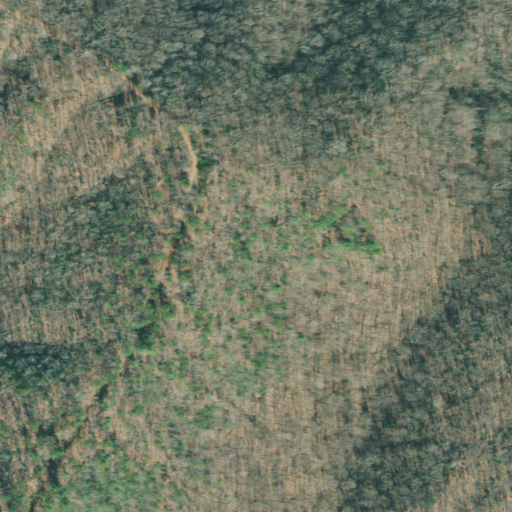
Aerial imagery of mountain in Georgia named Turkeypen Top containing deciduous forest and mixed forest